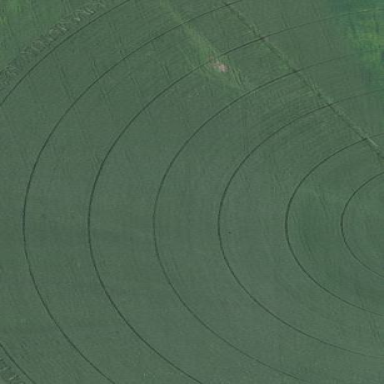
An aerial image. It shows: Farmland with pivot irrigation system.